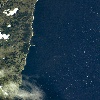
Label: water